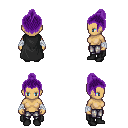
a pixel art fantasy rpg character, female body template, human, tanned skin, black cape, metal pants, purple short topknot hairstyle, white cloth bandages, black shoes, four views (front, back, left, right), 2x2 character sprite sheet, small pixel art, hard edges, no anti-aliasing